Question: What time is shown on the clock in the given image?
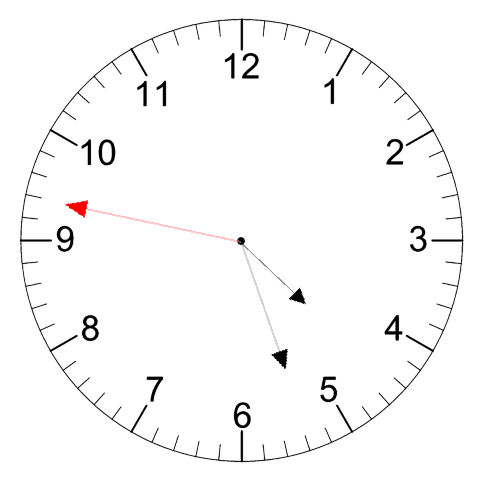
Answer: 04:26:47